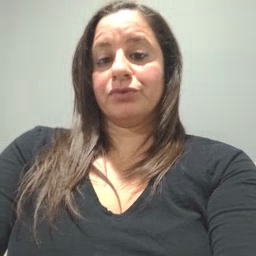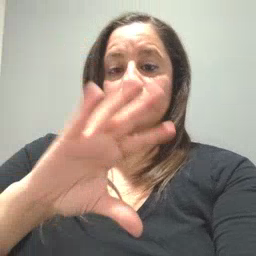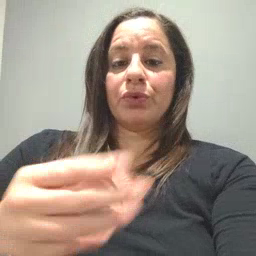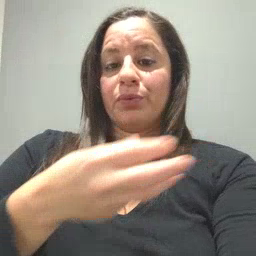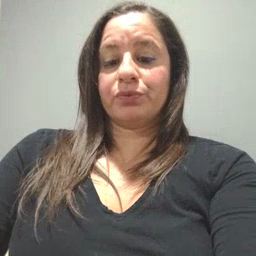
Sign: story